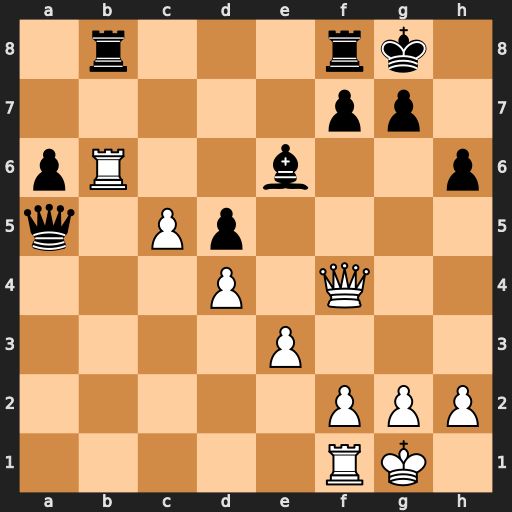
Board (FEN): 1r3rk1/5pp1/pR2b2p/q1Pp4/3P1Q2/4P3/5PPP/5RK1
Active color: w
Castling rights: -
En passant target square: -
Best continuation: Rxb8 Rxb8 Qxb8+